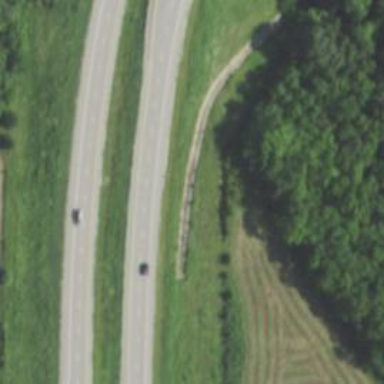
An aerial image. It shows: Trunk highway with expressway features.